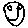
Label: smiley face